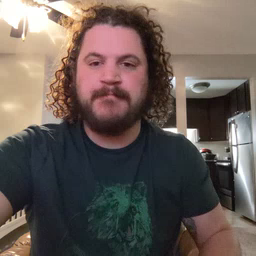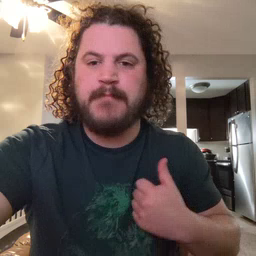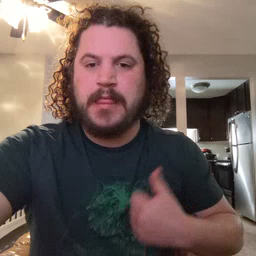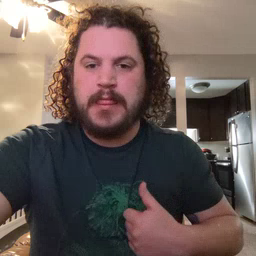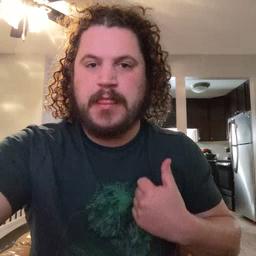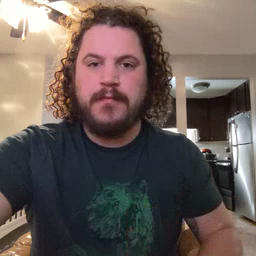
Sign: bath